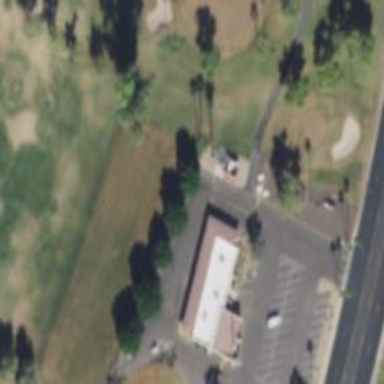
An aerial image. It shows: Driving range for golf practice.